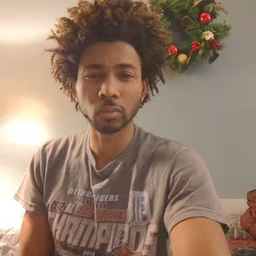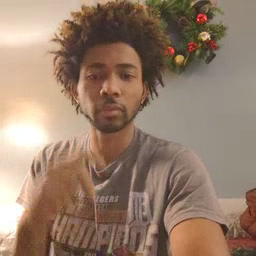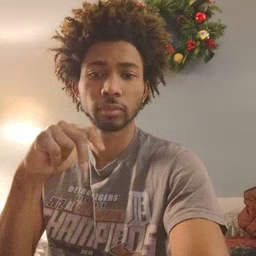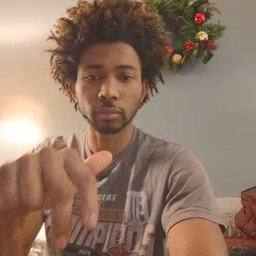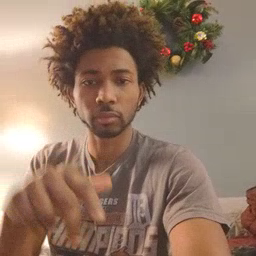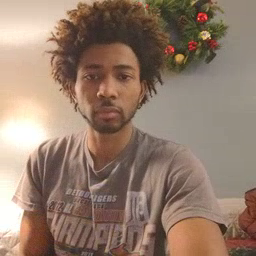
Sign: ride